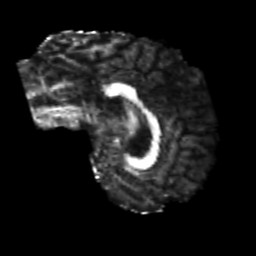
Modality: FA
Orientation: sagittal
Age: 22
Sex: male
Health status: healthy
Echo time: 0.074 s